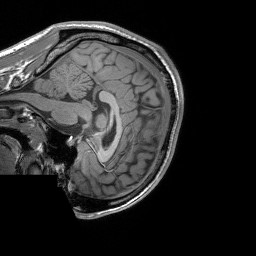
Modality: T1w
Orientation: sagittal
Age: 22
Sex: male
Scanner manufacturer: siemens
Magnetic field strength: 3 T
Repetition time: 1.8 s
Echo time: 0.00252 s